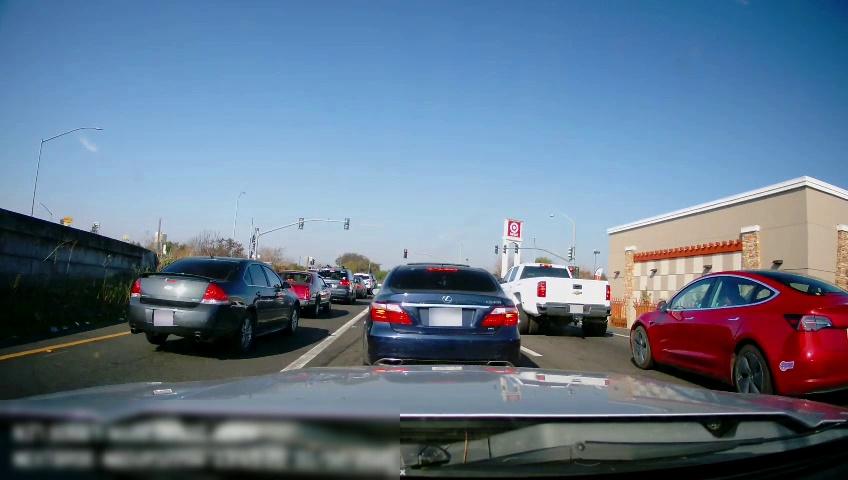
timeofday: Day
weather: Sunny
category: Drivable Space
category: Vehicles | SUV
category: Vehicles | Car
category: Vehicles | SUV
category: Vehicles | Car
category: Vehicles | Car
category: Vehicles | Truck
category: Vehicles | Car
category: Vehicles | Car
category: Lanes | Alternate Lane
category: Lanes | Current Lane
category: Lanes | Current Lane
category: Lanes | Alternate Lane
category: Traffic | Lights
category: Traffic | Lights
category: Traffic | Lights
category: Traffic | Lights
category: Traffic | Lights
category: Traffic | Lights
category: Traffic | Lights